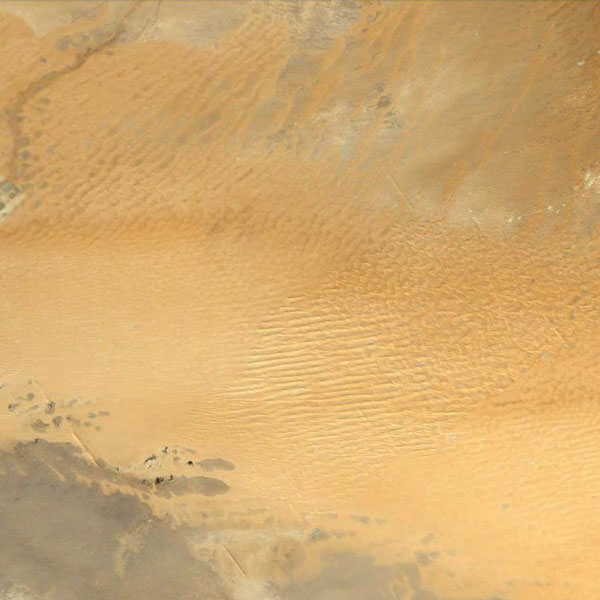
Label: Desert